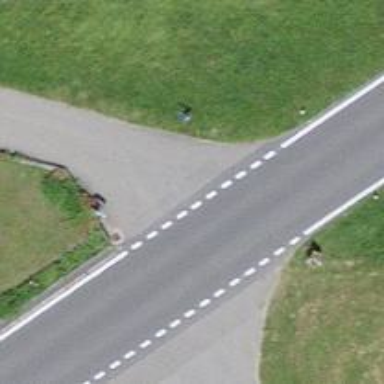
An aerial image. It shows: Tertiary road with asphalt surface.